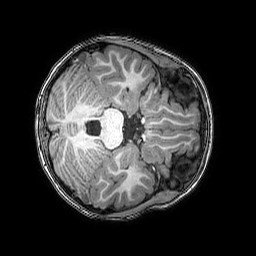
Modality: T1w
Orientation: axial
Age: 6
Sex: female
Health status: healthy